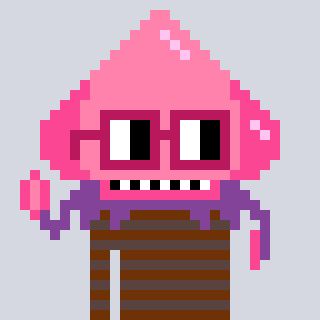
a pixel art character with square dark red glasses, a squid-shaped head and a darkbrown-colored body on a cool background